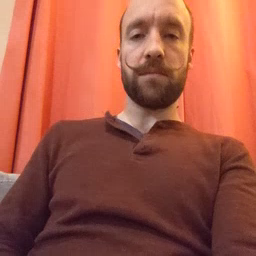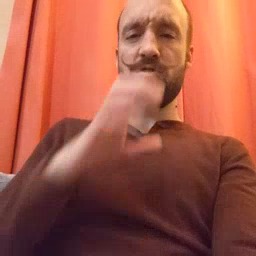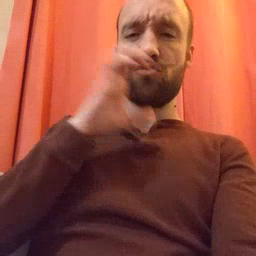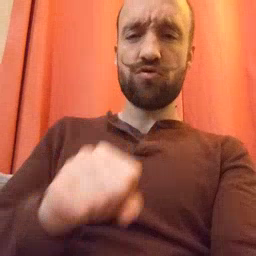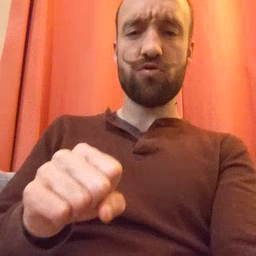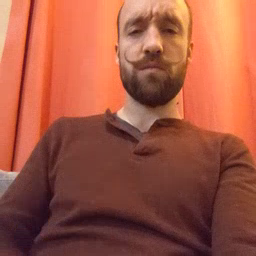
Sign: old